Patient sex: F
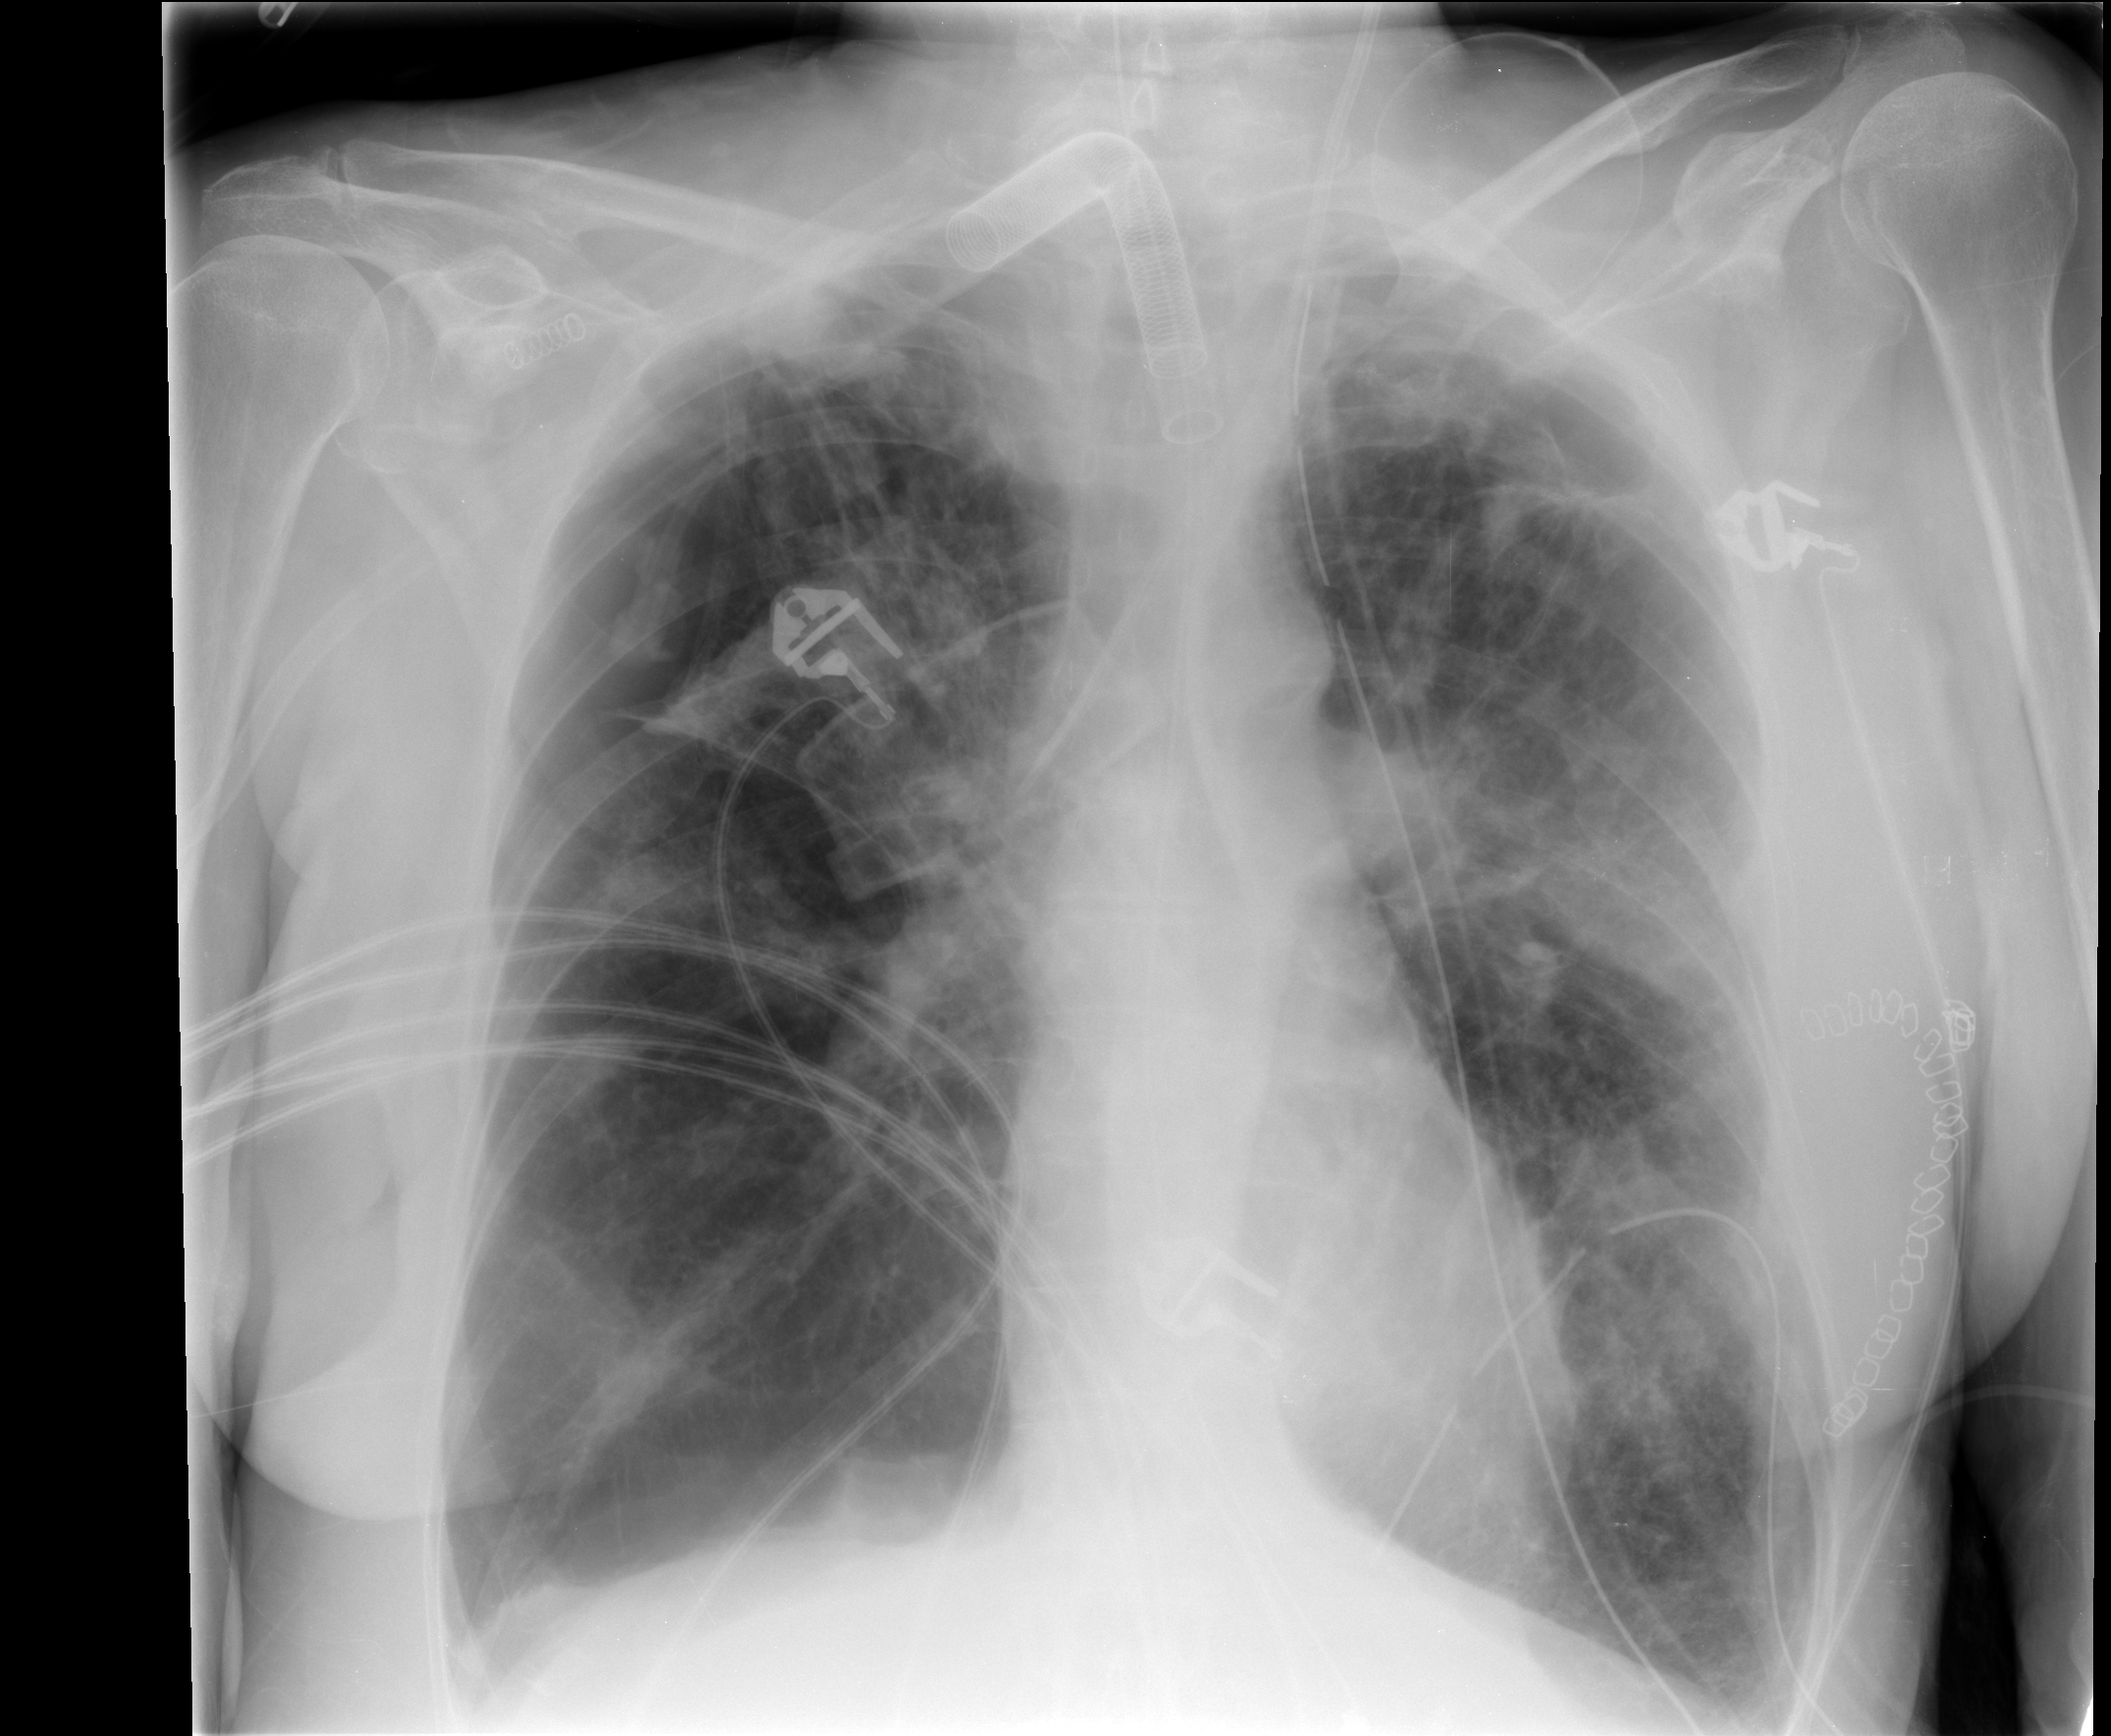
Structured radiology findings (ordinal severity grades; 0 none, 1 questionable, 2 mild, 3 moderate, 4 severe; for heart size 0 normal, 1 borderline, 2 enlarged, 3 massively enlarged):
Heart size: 0
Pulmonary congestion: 2
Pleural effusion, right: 0
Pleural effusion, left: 0
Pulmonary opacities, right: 2
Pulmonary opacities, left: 3
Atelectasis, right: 2
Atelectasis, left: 3